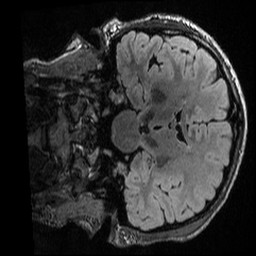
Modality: T2w
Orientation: coronal
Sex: male
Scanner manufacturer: ge
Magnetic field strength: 3 T
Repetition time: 6 s
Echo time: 0.1274 s